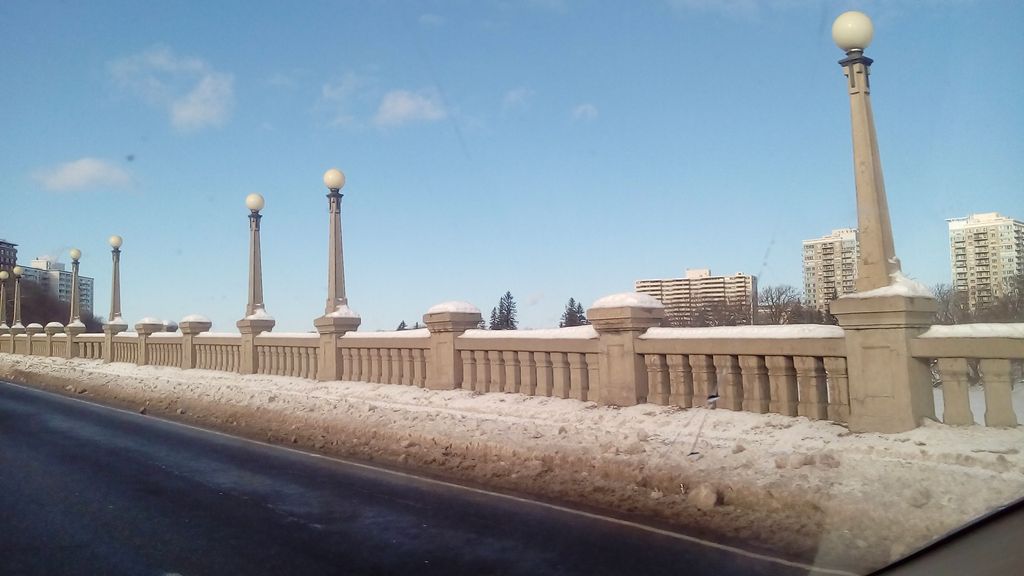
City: ottawa-gatineau